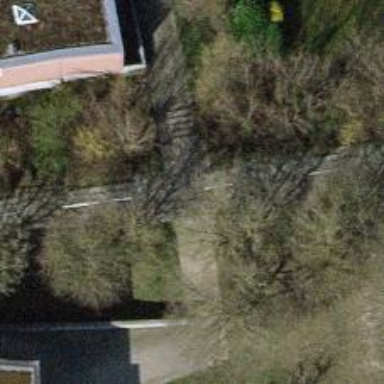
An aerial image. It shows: Set of steps with paving stones. There is also ramp available.